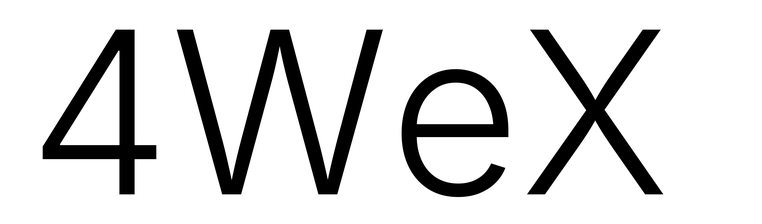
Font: Inter_Light